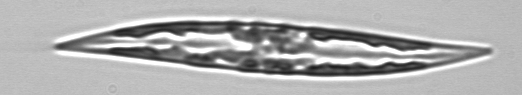
Label: Pleurosigma